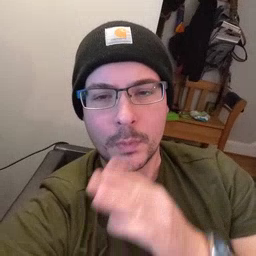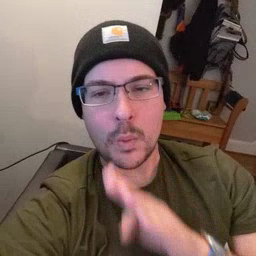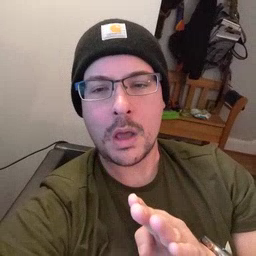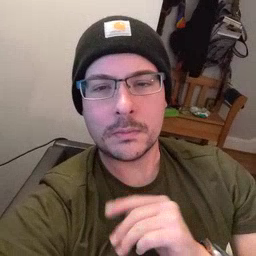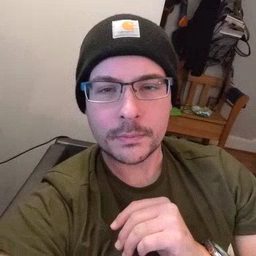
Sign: quiet